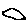
Label: hexagon